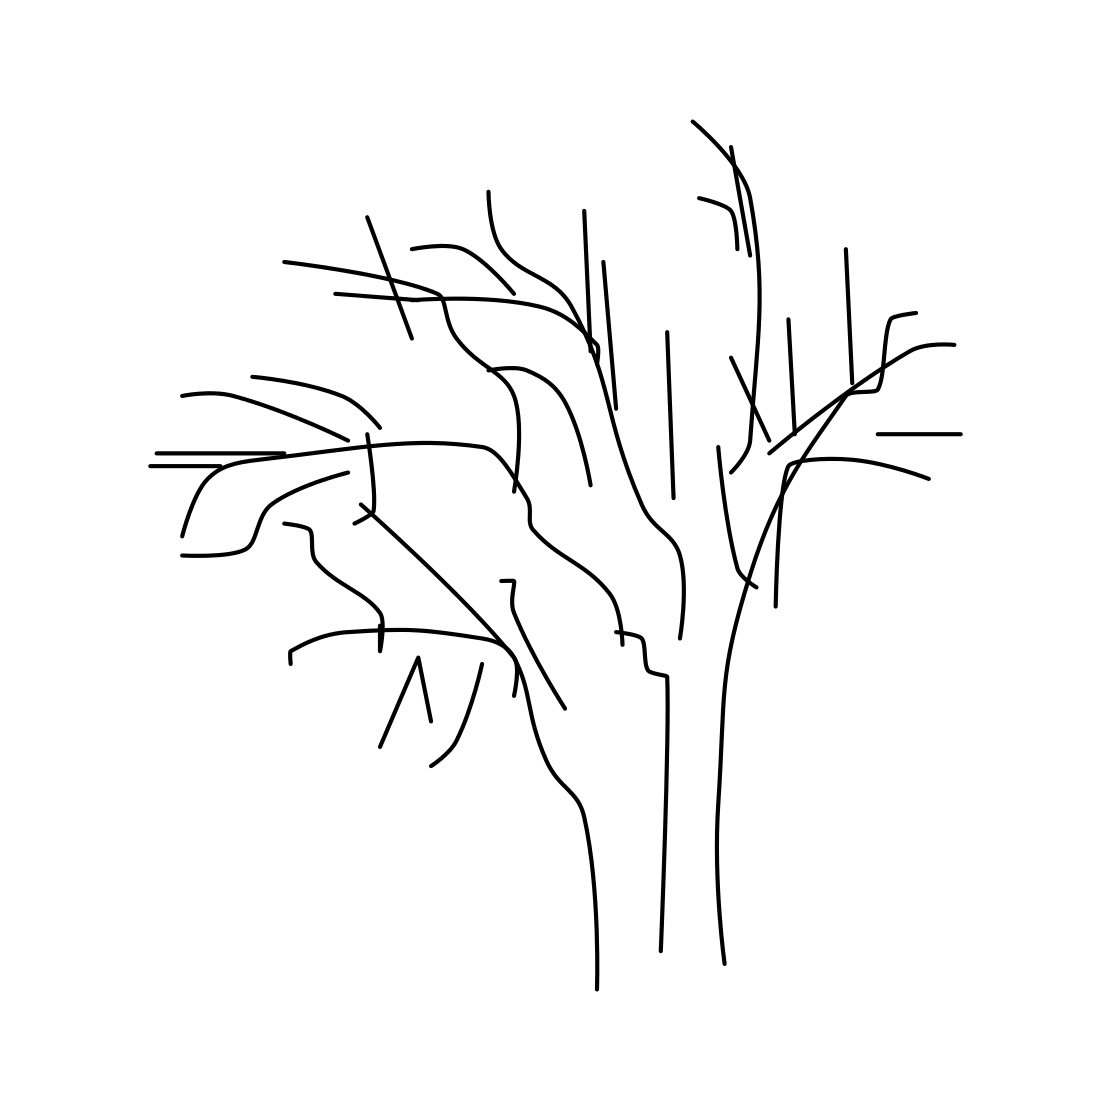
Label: bush